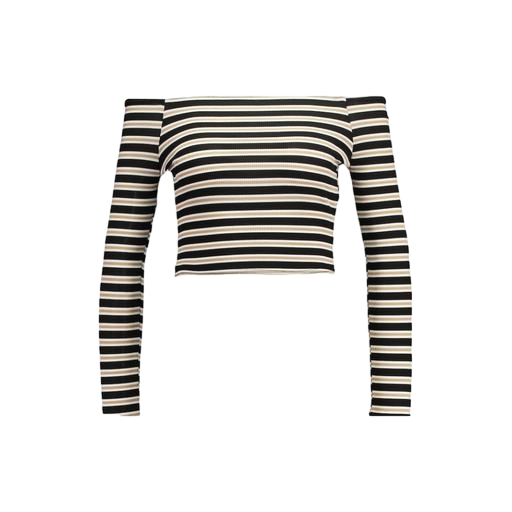
black long-sleeve striped box crop top, black striped cold-shoulder top only macy, black striped and off-shoulder, white background